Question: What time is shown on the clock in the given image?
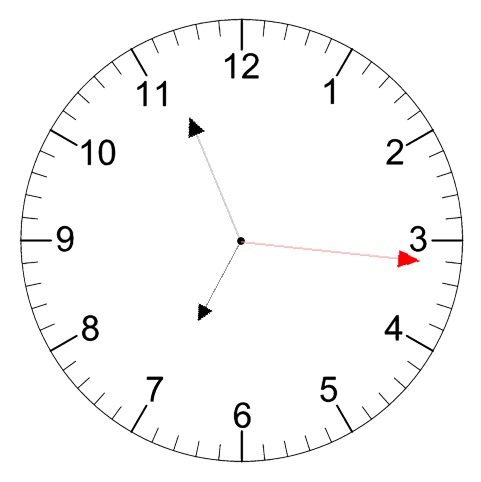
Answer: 06:56:16